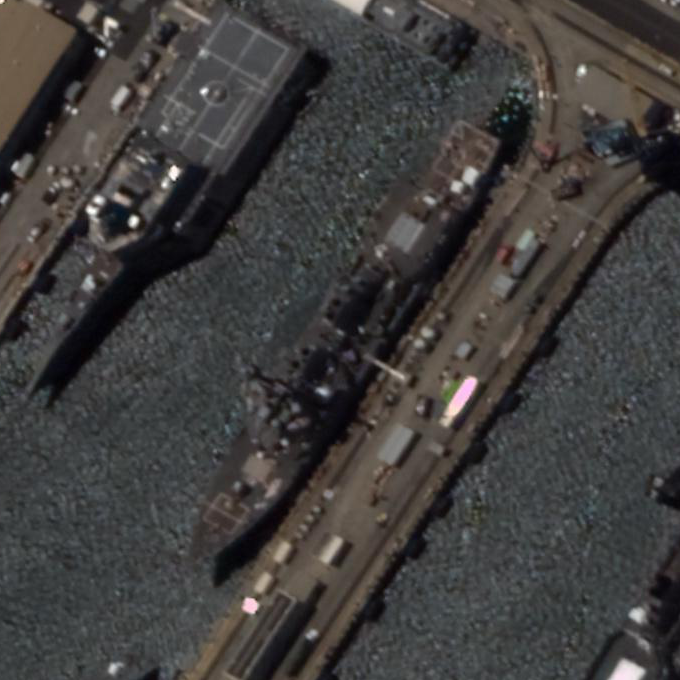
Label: destroyer